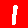
Digit: 1